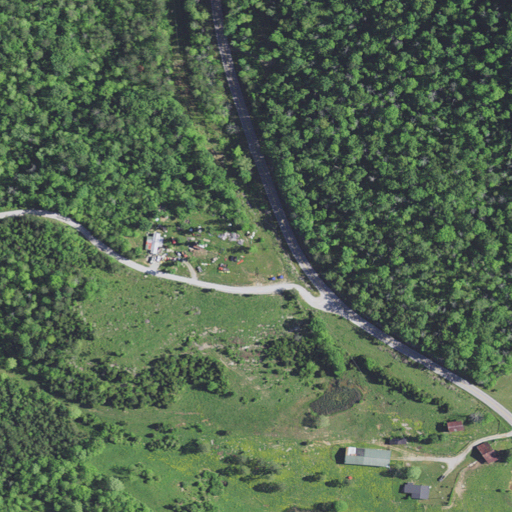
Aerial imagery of gap in Kentucky named Gaylor Gap containing deciduous forest, pasture, mixed forest, low intensity development, medium intensity development, open development, evergreen forest, and shrub